Interaction volume radius: 5 \u00c5
Interaction volume height: 35 \u00c5
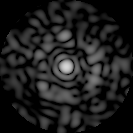
Disorder parameter: 0.8049